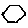
Label: hexagon